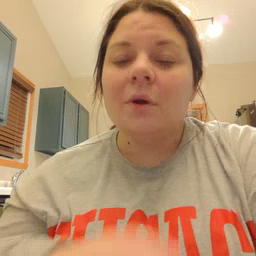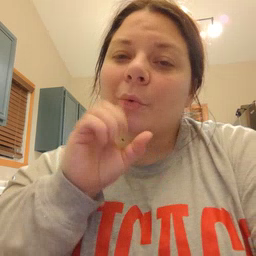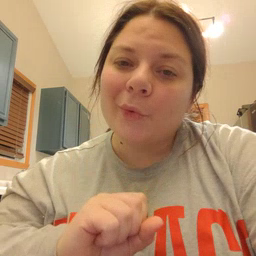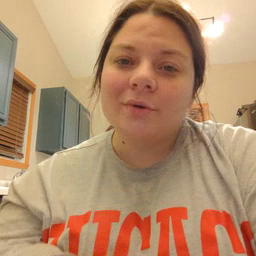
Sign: old